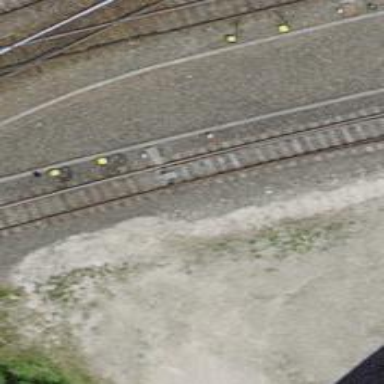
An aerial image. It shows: Railway switch.